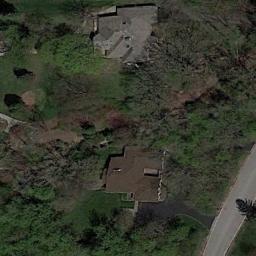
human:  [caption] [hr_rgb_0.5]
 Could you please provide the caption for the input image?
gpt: The sparse residential is on the grass next to some trees and a road .

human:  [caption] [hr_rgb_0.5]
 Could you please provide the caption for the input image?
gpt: There are several houses of different sizes and many green trees in a sparse residential area, And a road .

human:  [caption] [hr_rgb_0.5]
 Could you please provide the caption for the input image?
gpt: There are two buildings in the spare residential .

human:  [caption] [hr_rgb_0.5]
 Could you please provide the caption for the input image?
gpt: There is a house with a black roof on the lawn .

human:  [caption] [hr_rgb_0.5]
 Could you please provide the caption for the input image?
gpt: A sparse residential area with some green trees and two buildings .